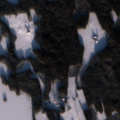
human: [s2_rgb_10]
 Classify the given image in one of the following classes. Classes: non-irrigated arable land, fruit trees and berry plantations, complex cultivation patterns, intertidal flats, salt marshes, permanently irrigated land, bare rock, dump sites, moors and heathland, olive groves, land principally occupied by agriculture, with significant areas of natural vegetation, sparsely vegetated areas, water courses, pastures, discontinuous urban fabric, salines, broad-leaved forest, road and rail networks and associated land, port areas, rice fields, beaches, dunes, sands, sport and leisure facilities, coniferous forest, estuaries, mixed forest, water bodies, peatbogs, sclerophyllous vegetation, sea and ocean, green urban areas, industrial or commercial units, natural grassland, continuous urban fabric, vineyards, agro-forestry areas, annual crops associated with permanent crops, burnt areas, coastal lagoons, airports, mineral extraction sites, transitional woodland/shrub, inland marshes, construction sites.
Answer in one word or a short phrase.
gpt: land principally occupied by agriculture, with significant areas of natural vegetation, coniferous forest, water bodies